Question: I'm trying to change the position of UIViews when the iPhone's orientation is changed. When the iPhone is in portrait mode, I want the 'container view' to be one on top of the 'tableView'. When in landscape mode, they should be side by side ('Container view': left; 'tableView': right). I want to do this using 'auto-layout'.
Here is an image of how I set it up: (Image is taken in: w Any h Compact.)

In the simulator, everything is working as expected. But when the iPhones orientation is changed, I get the following error:
'''
Unable to simultaneously satisfy constraints.
Probably at least one of the constraints in the following list is one you don't want. Try this: (1) look at each constraint and try to figure out which you don't expect; (2) find the code that added the unwanted constraint or constraints and fix it. (Note: If you're seeing NSAutoresizingMaskLayoutConstraints that you don't understand, refer to the documentation for the UIView property translatesAutoresizingMaskIntoConstraints)
(
"<NSLayoutConstraint:0x7f83f254b7d0 V:[UIView:0x7f83f2564230(272)]>",
"<NSLayoutConstraint:0x7f83f251d9f0 V:[_UILayoutGuide:0x7f83f250c270]-(0)-[UIView:0x7f83f2564230]>",
"<NSLayoutConstraint:0x7f83f244bd00 UITableView:0x7f83f28c8e00.bottom == _UILayoutGuide:0x7f83f252f700.top>",
"<NSLayoutConstraint:0x7f83f244bd50 V:[UIView:0x7f83f2564230]-(0)-[UITableView:0x7f83f28c8e00]>",
"<_UILayoutSupportConstraint:0x7f83f254b880 V:[_UILayoutGuide:0x7f83f250c270(64)]>",
"<_UILayoutSupportConstraint:0x7f83f24e4aa0 V:|-(0)-[_UILayoutGuide:0x7f83f250c270] (Names: '|':UIView:0x7f83f2567df0 )>",
"<_UILayoutSupportConstraint:0x7f83f251d8e0 V:[_UILayoutGuide:0x7f83f252f700(49)]>",
"<_UILayoutSupportConstraint:0x7f83f2564300 _UILayoutGuide:0x7f83f252f700.bottom == UIView:0x7f83f2567df0.bottom>",
"<NSLayoutConstraint:0x7f83f257dec0 'UIView-Encapsulated-Layout-Height' V:[UIView:0x7f83f2567df0(375)]>"
)
Will attempt to recover by breaking constraint
<NSLayoutConstraint:0x7f83f254b7d0 V:[UIView:0x7f83f2564230(272)]>
Make a symbolic breakpoint at UIViewAlertForUnsatisfiableConstraints to catch this in the debugger.
The methods in the UIConstraintBasedLayoutDebugging category on UIView listed in <UIKit/UIView.h> may also be helpful.
'''
The error is probably really simple, but I don't understand it. (Again, everything looks fine and normal in the simulator.)
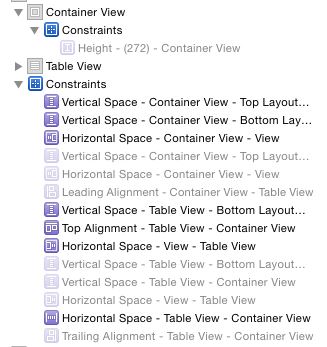
Answer: > Image is taken in: w Any h Compact
But the problem is that when you switch to the other orientation, you are in w:Any h:Compact. So at that moment, some of the grayed-out constraints spring to life! They are , based on the size class, i.e. the orientation.
So, you see that grayed-out constraint at the top of your screen shot, setting the container view height to 272? That's the problem! When you rotate the orientation, that constraint springs to life, and causes the conflict. So switch to whatever the size class is where that container view height constraint is grayed-out, and think about set of constraints.